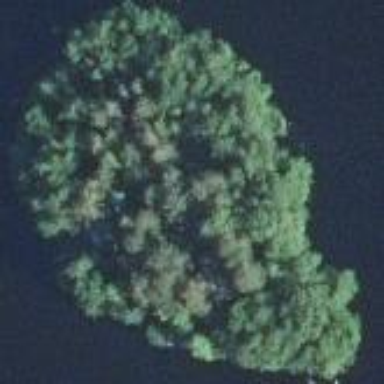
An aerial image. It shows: Islet.